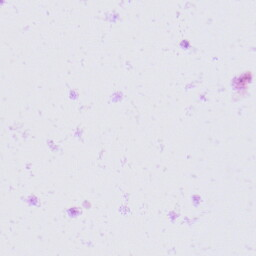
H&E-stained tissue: Prostate